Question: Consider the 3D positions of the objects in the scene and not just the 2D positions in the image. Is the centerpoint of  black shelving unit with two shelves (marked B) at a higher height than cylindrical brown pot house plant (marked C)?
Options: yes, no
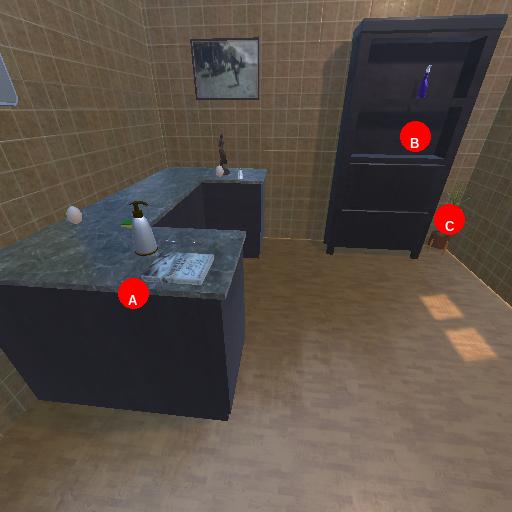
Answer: yes